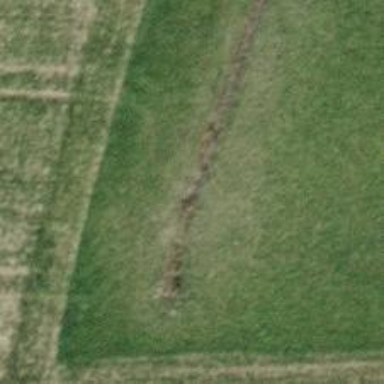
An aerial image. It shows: Ditch in the surroundings.